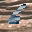
Label: 6